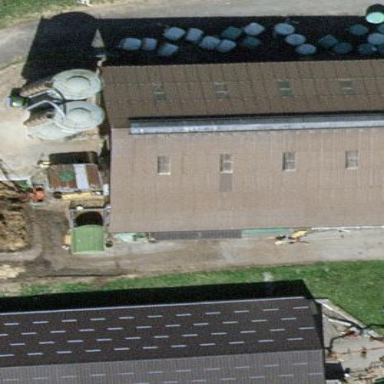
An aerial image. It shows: Farm auxiliary building.